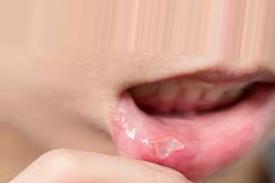
Condition: Mouth Ulcer